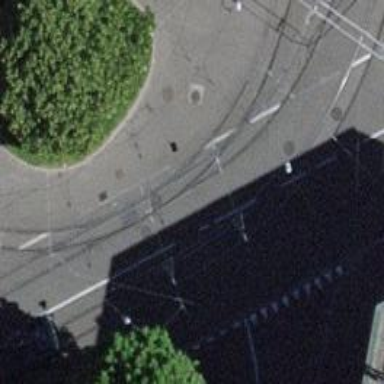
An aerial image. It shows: Tram level crossing on the railway.